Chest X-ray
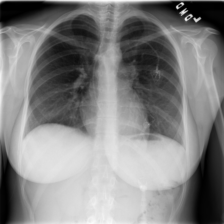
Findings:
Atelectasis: negative
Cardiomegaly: negative
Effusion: negative
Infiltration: negative
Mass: negative
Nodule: negative
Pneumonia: negative
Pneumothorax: negative
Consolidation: negative
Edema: negative
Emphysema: negative
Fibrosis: negative
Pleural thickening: negative
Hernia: negative